Question: I'm trying to recreate the following layout in Android:

The grid does not have to grow dynamically, it will always be 5 columns & 2 rows. The orientation is fixed to landscape. Each cell has the exact same layout, just the data in the TextViews can change.
My current approach is to fill a GridLayout with TableLayouts and setting appropriate layout_row & layout_column for each TableLayout. Like so :
'''
<GridLayout xmlns:android="http://schemas.android.com/apk/res/android"
android:layout_width="match_parent"
android:layout_height="match_parent"
android:rowCount="2"
android:columnCount="4"
android:orientation="vertical">
<TableLayout
android:layout_width="wrap_content"
android:layout_height="wrap_content"
android:layout_row="0"
android:layout_column="0"
android:background="@color/colorAccent">
'''
Which results in this:
<URL>
Code from picture above : <URL>
I'm running into a few problems.
- -
Perhaps my approach is completely wrong and I need to go towards something where I define the layout of a cell once and dynamically fill a grid with it?
Any help would be greatly appreciated.
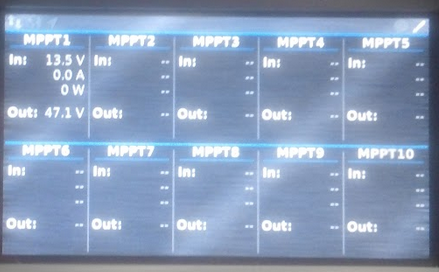
Answer: You can create this kind of layout using GridView
'''
<GridView
android:id="@+id/list"
android:numColumns="5"
android:orientation="vertical"
android:layout_width="match_parent"
android:layout_height="match_parent"
tools:context=".MainActivity"/>
'''
your gridview item layout
'''
<?xml version="1.0" encoding="utf-8"?>
<TableLayout xmlns:android="http://schemas.android.com/apk/res/android"
android:layout_width="wrap_content"
android:layout_height="wrap_content"
android:layout_row="1"
android:layout_column="0"
android:background="@color/colorPrimary">
<TableRow
android:layout_width="match_parent"
android:layout_height="match_parent">
<TextView
android:id="@+id/textView"
android:layout_width="wrap_content"
android:layout_height="wrap_content"
android:text="TextView" />
</TableRow>
<TableRow
android:layout_width="match_parent"
android:layout_height="match_parent">
<TextView
android:id="@+id/textView5"
android:layout_width="wrap_content"
android:layout_height="wrap_content"
android:text="TextView" />
<TextView
android:id="@+id/textView3"
android:layout_width="wrap_content"
android:layout_height="wrap_content"
android:text="TextView" />
</TableRow>
<TableRow
android:layout_width="match_parent"
android:layout_height="match_parent">
<TextView
android:id="@+id/textView4"
android:layout_width="wrap_content"
android:layout_height="wrap_content"
android:text="TextView" />
</TableRow>
<TableRow
android:layout_width="match_parent"
android:layout_height="match_parent">
<TextView
android:id="@+id/textView7"
android:layout_width="wrap_content"
android:layout_height="wrap_content"
android:text="TextView" />
</TableRow>
<TableRow
android:layout_width="match_parent"
android:layout_height="match_parent">
<TextView
android:id="@+id/textView8"
android:layout_width="wrap_content"
android:layout_height="wrap_content"
android:text="TextView" />
<TextView
android:id="@+id/textView9"
android:layout_width="wrap_content"
android:layout_height="wrap_content"
android:text="TextView" />
</TableRow>
</TableLayout>
'''
GridviewAdapter.java
'''
public class GridviewAdapter extends BaseAdapter {
Activity context;
private LayoutInflater mInflater;
TableLayout.LayoutParams params;
public GridviewAdapter(Activity context)
{
this.context=context;
mInflater = (LayoutInflater) context.getSystemService(Context.LAYOUT_INFLATER_SERVICE);
params=new TableLayout.LayoutParams(new TableLayout.LayoutParams(
ViewGroup.LayoutParams.WRAP_CONTENT,
(int) ((getDeviceHeight(context)-getStatusBarHeight()) / 2)));
}
@NonNull
@Override
public View getView(final int position, View convertView, ViewGroup parent) {
final ViewHolder holder;
if (convertView == null) {
convertView = mInflater.inflate(R.layout.list_item, null);
holder = new ViewHolder();
convertView.setTag(holder);
} else {
holder = (ViewHolder) convertView.getTag();
}
if(position%2==0)
{
convertView.setBackgroundColor(context.getResources().getColor(R.color.colorAccent));
}else{
convertView.setBackgroundColor(context.getResources().getColor(R.color.colorPrimary));
}
convertView.setLayoutParams(params);
return convertView;
}
@Override
public int getCount() {
return 10;
}
@Override
public String getItem(int position) {
return "";
}
@Override
public long getItemId(int position) {
return position;
}
private class ViewHolder {
}
public static int getDeviceHeight(Context context) {
WindowManager wm = (WindowManager) context.getSystemService(Context.WINDOW_SERVICE);
if (Build.VERSION.SDK_INT >= Build.VERSION_CODES.HONEYCOMB) {
Point point = new Point();
wm.getDefaultDisplay().getSize(point);
return point.y;
} else {
return wm.getDefaultDisplay().getHeight();
}
}
public int getStatusBarHeight() {
int result = 0;
int resourceId = context.getResources().getIdentifier("status_bar_height", "dimen", "android");
if (resourceId > 0) {
result = context.getResources().getDimensionPixelSize(resourceId);
}
return result;
}
}
'''
and in your activity class add code like this
'''
GridviewAdapter itemsAdapter = new GridviewAdapter(this);
GridView listView = (GridView) findViewById(R.id.list);
listView.setAdapter(itemsAdapter);
'''
your output look like <URL>